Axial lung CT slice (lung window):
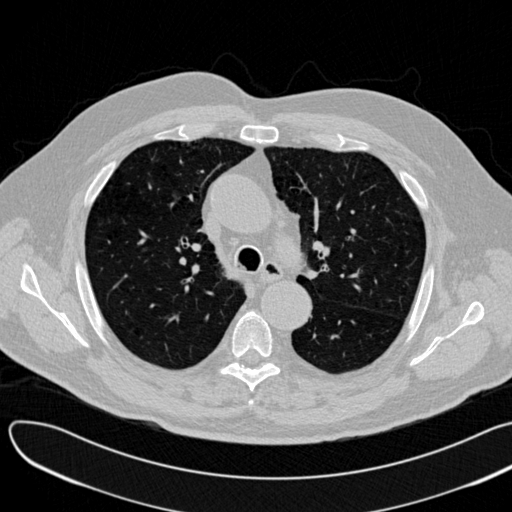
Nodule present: no